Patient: sex M, age 68
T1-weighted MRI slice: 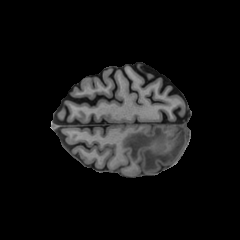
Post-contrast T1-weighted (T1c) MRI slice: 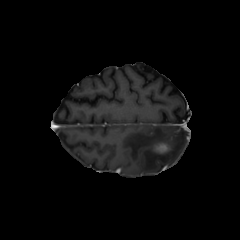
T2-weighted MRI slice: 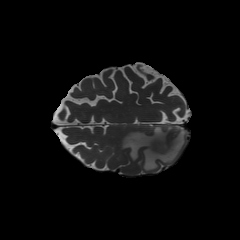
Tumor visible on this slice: yes
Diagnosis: Glioblastoma, IDH-wildtype
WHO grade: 4